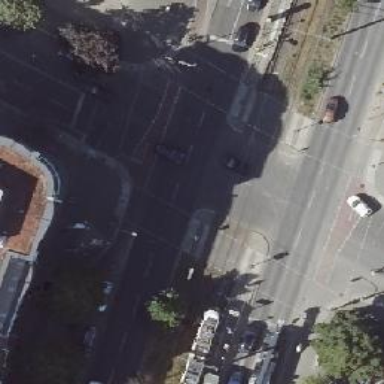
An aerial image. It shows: Tram crossing with traffic signals.